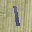
Label: 1